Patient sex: M
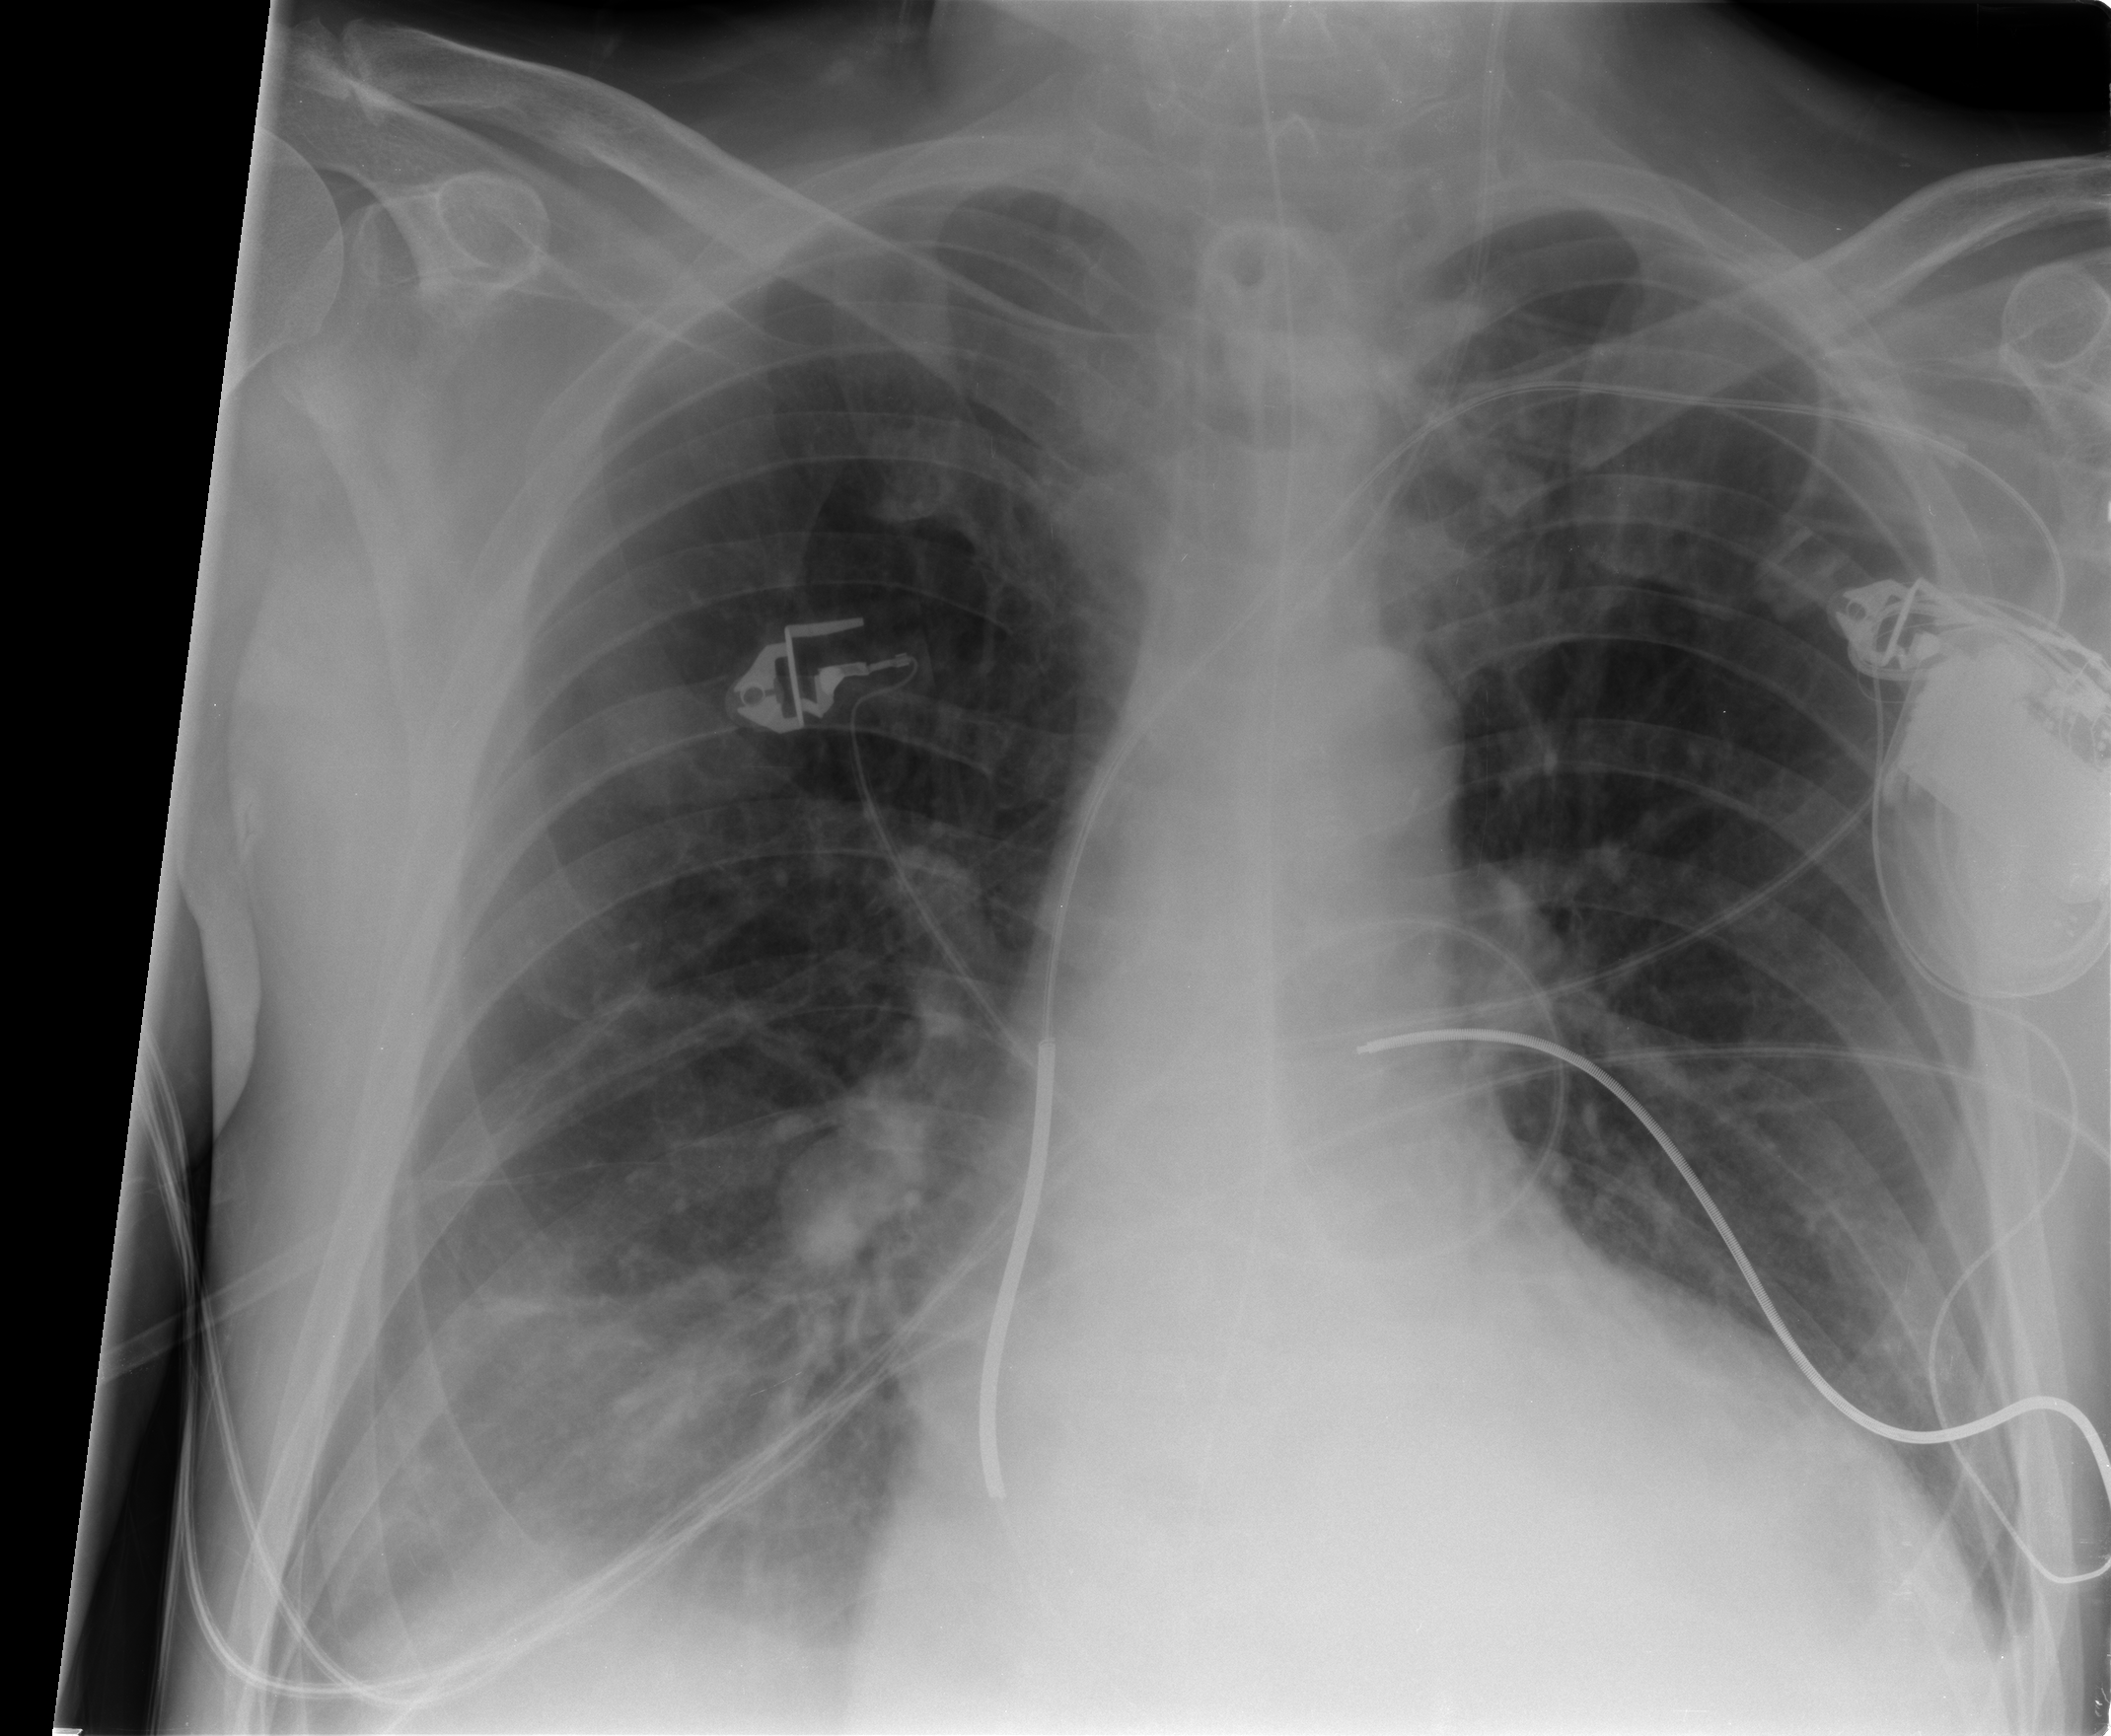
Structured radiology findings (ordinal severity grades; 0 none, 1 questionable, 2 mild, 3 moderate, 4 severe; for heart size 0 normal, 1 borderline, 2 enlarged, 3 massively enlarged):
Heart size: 2
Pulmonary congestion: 1
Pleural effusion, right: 1
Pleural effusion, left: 1
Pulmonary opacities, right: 1
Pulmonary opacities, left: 0
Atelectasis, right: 1
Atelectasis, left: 1